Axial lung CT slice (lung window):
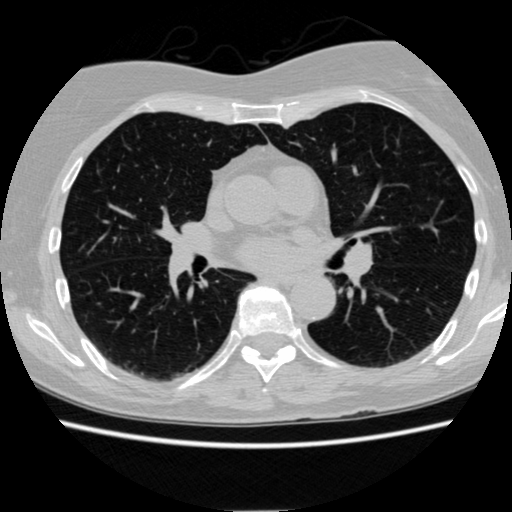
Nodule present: no